Question: Find the horizontal coordinate of the first time the ball hits the ground. The result is rounded down to the nearest integer. Note that when a collision occurs, there is no horizontal energy loss, and the vertical speed is reduced to 0.9 times the original speed.
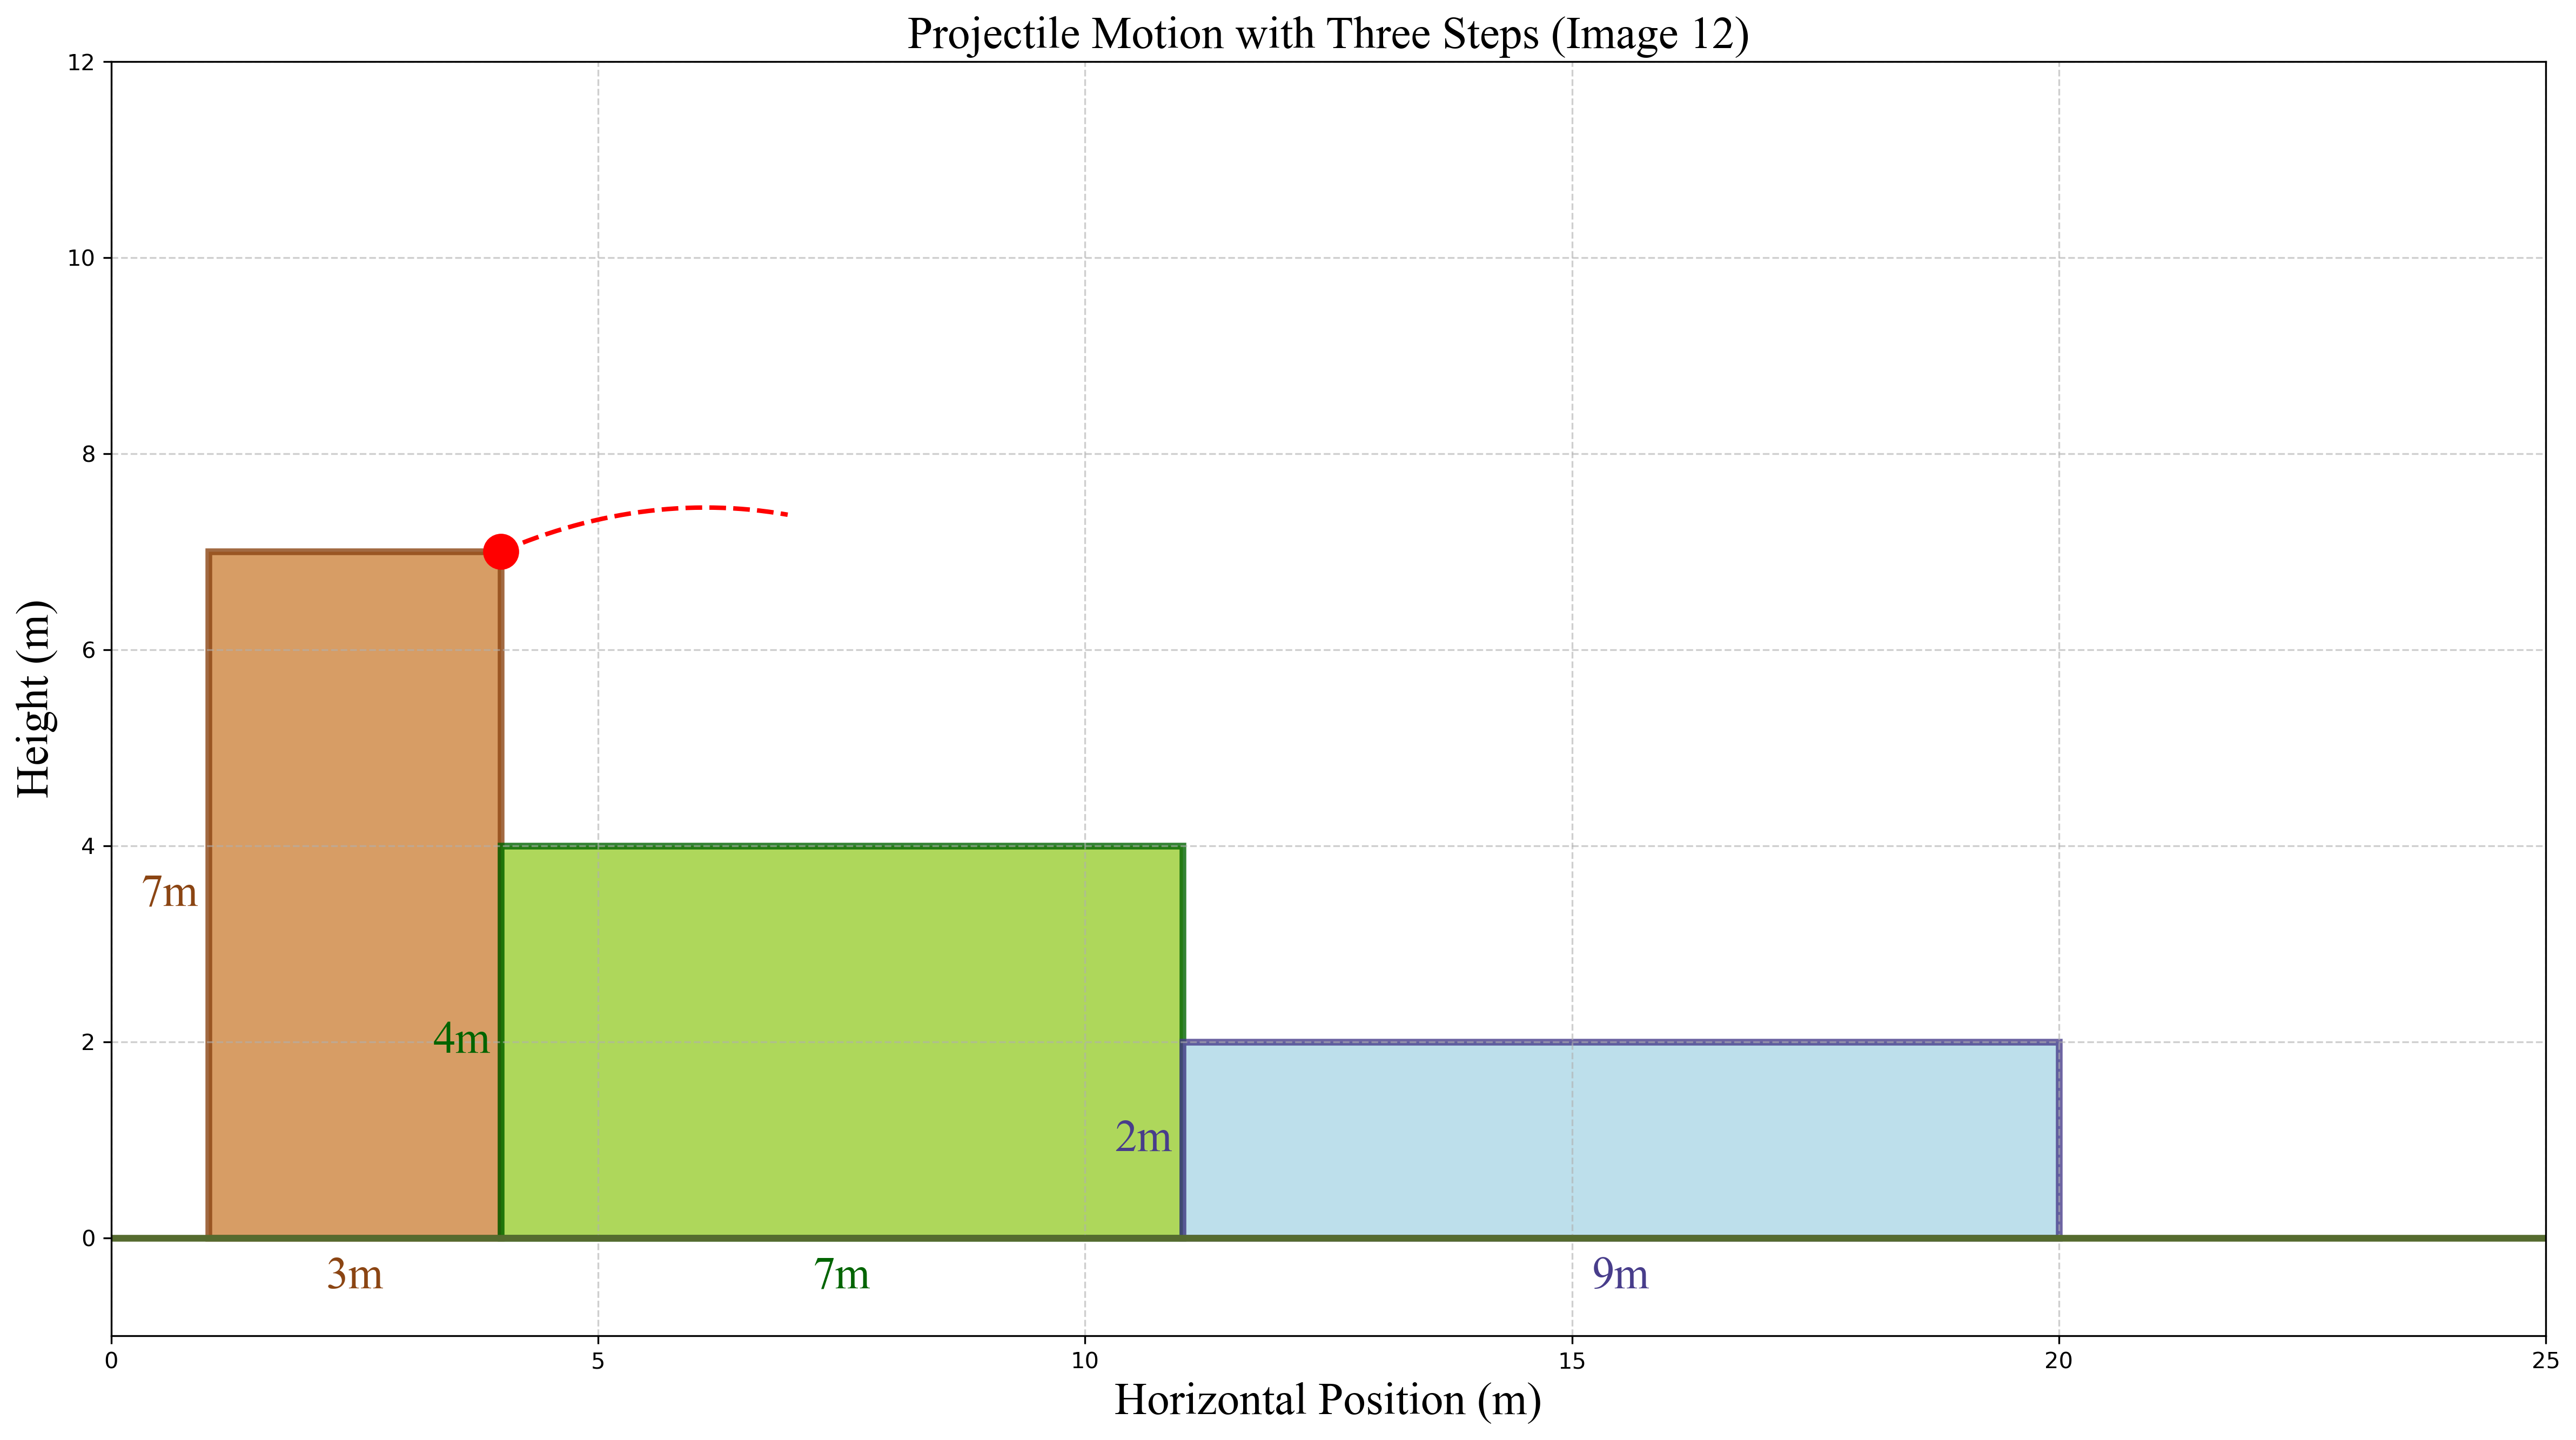
Answer: 27